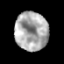
Tissue: prostate
Cell type: Epithelial cells
Senescence score: 0.3496
Nuclear area (px): 1253
Mean DAPI intensity: 170.4